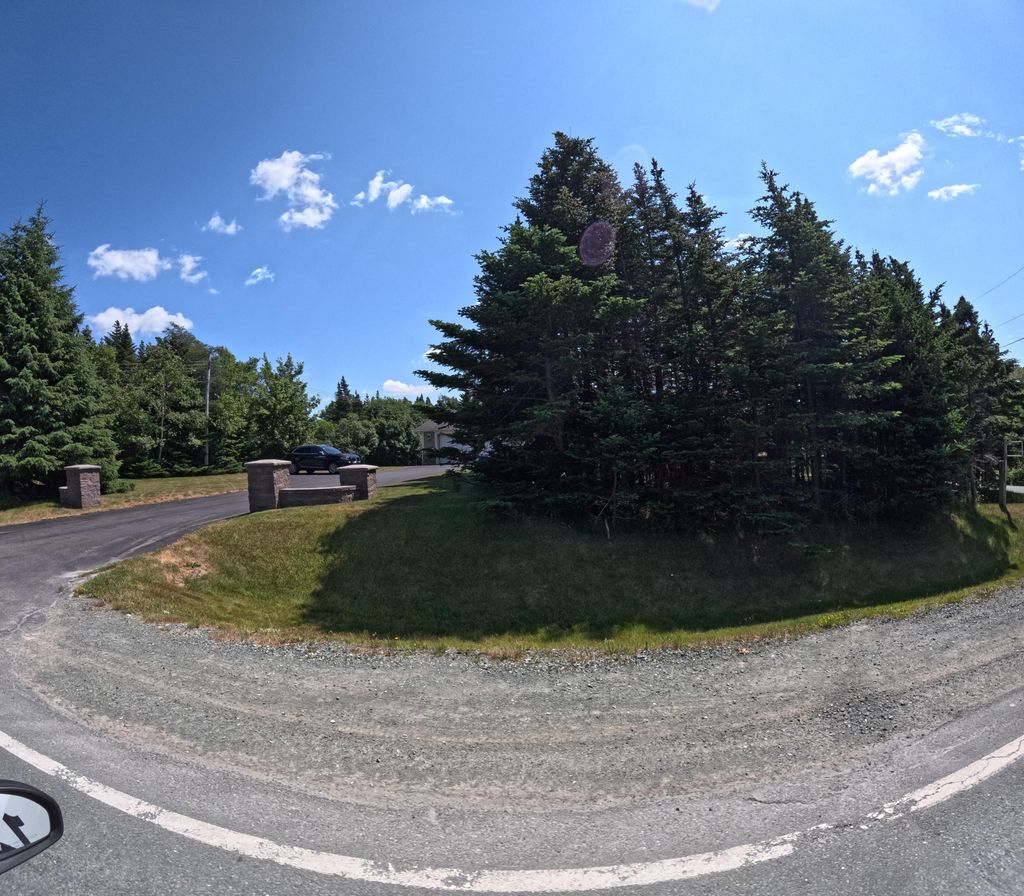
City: st_johns